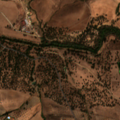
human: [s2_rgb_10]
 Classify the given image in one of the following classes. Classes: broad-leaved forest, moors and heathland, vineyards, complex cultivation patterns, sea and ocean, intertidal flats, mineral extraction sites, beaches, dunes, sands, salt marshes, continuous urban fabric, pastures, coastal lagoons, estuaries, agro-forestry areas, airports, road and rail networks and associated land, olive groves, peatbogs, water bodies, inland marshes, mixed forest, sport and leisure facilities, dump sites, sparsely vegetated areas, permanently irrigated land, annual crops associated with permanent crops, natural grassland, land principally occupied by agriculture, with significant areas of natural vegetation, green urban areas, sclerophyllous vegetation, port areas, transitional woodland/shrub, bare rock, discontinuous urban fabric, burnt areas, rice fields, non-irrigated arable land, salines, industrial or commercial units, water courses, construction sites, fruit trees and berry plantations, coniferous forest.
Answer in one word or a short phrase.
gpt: non-irrigated arable land, permanently irrigated land, olive groves, pastures, annual crops associated with permanent crops, agro-forestry areas